Group 1:
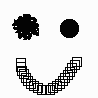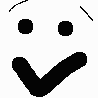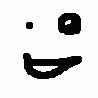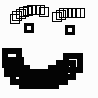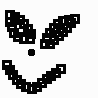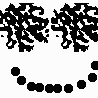
Group 2:
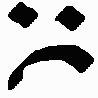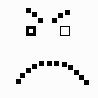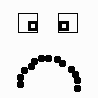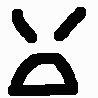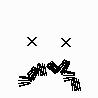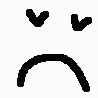
Rule separating the two groups: Mouth concave upwards vs. Mouth convex upwards.
Concepts: absolute_direction, concave_convex_region, direction, downward_upward, line_absolute_direction
Author: Giuseppe Insana